Interaction volume radius: 10 \u00c5
Interaction volume height: 10 \u00c5
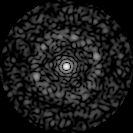
Disorder parameter: 0.8121